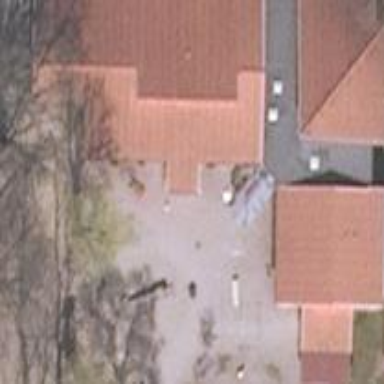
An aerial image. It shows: Kindergarten building.